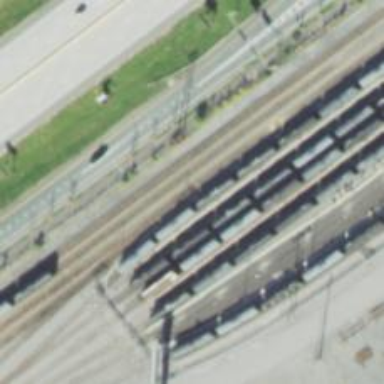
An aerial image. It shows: Railway siding with rails.